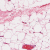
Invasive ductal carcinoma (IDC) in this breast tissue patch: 0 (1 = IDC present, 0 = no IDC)